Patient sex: M
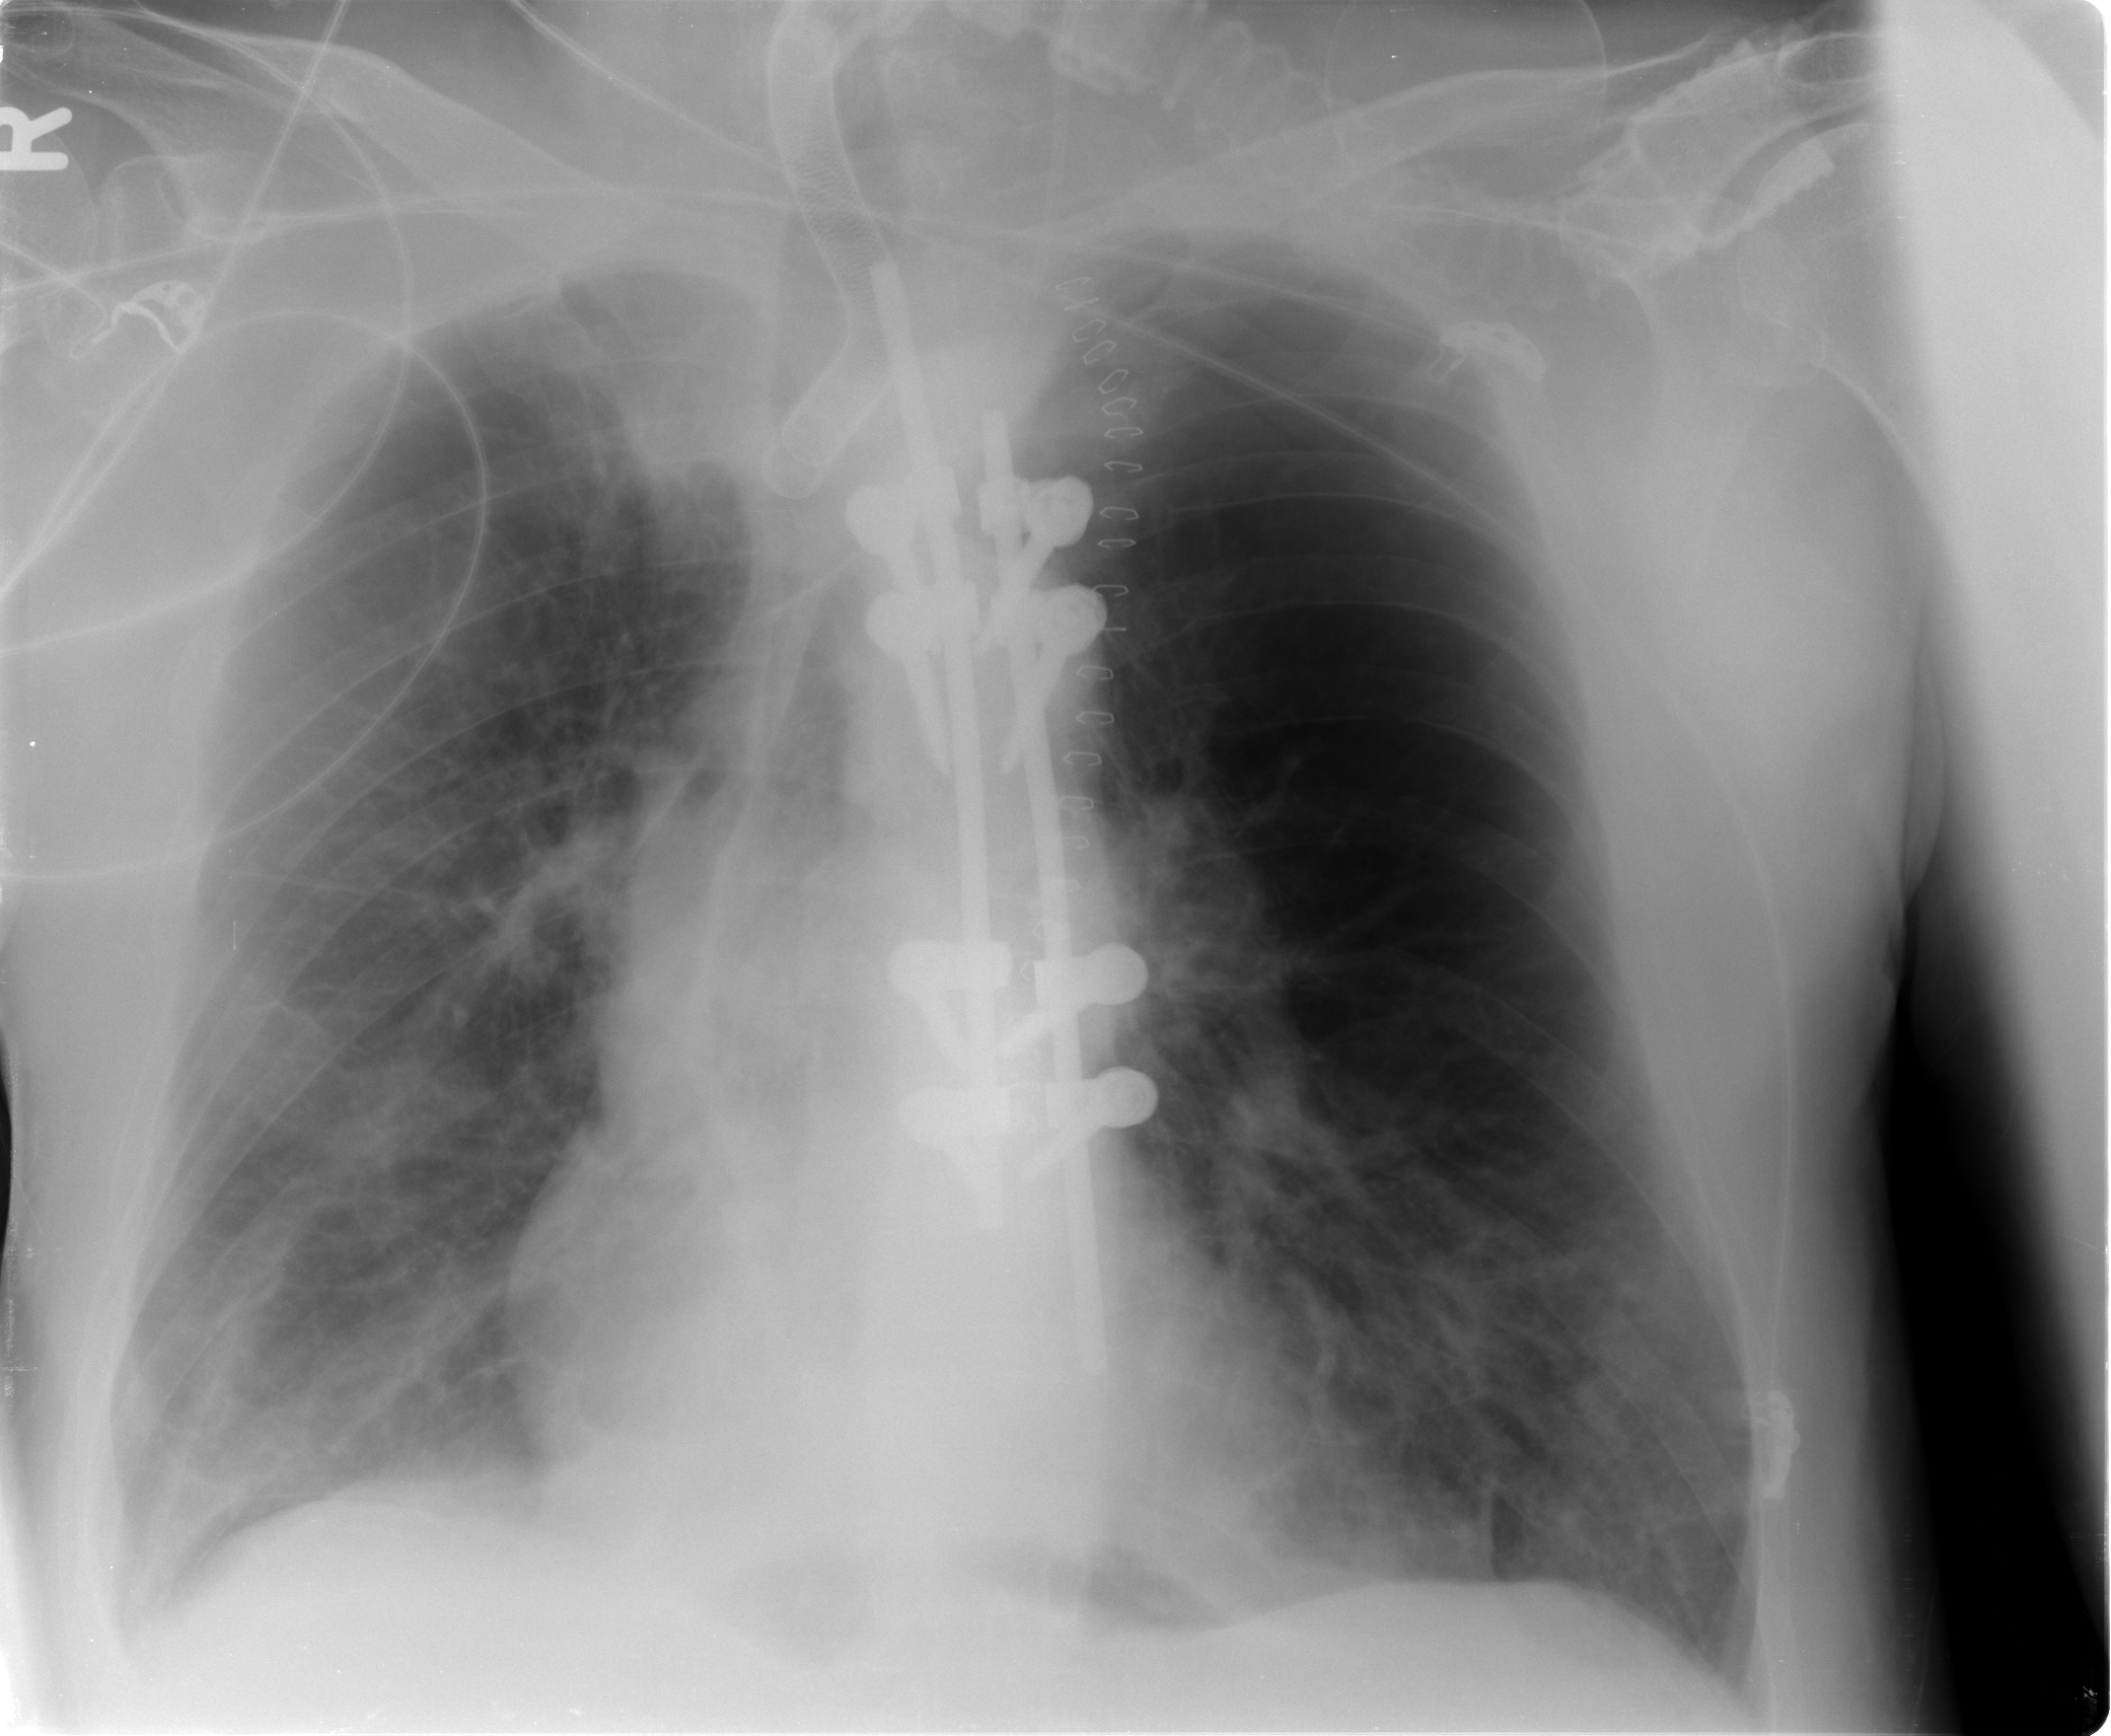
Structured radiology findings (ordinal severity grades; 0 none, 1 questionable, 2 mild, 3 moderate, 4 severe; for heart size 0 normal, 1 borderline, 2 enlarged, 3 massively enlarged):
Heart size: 0
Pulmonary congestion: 0
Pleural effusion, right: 0
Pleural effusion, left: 0
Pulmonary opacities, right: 2
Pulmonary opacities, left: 2
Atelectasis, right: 2
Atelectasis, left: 2